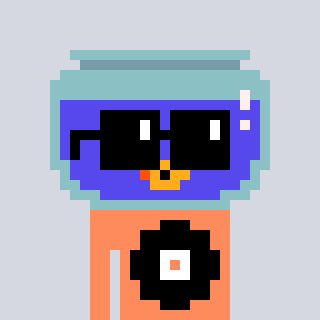
a pixel art character with square black sunglasses, a goldfish-shaped head and a peachy-colored body on a cool background